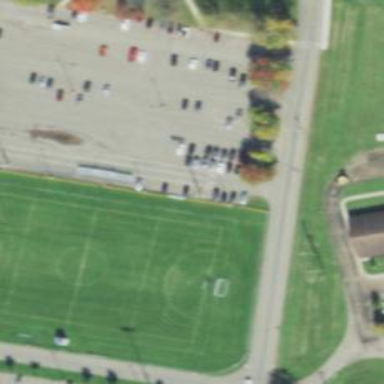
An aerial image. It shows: Soccer pitch for leisure land activities.